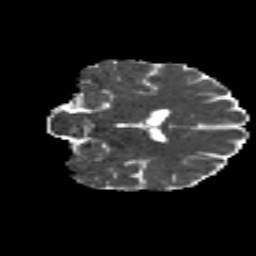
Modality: MD
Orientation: coronal
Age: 24
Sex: female
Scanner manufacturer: siemens
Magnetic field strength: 3 T
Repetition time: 8.8 s
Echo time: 0.085 s